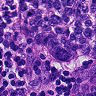
Metastatic tissue present: yes